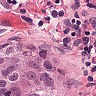
Metastatic tissue present: yes